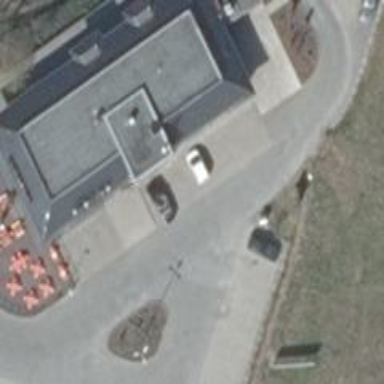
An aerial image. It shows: Fast food restaurant in building.